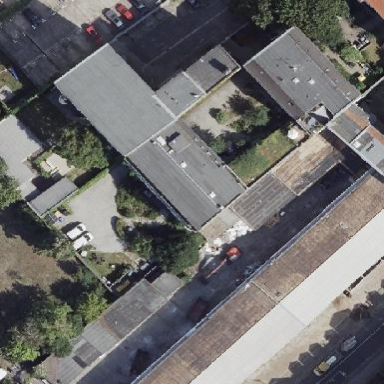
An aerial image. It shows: Part of the building is designated for commercial use.